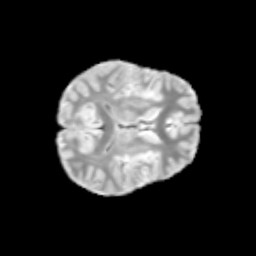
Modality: T2w
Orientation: axial
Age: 9
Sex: male
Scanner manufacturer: siemens
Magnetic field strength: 3 T
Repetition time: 3.8 s
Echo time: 0.07 s